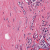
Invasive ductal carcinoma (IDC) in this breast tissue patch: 0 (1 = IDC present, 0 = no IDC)